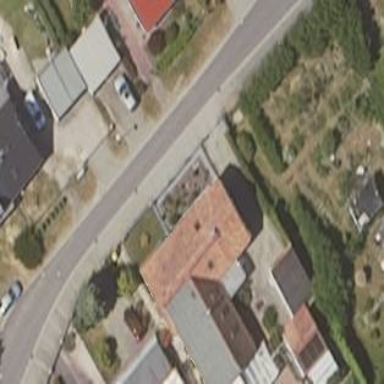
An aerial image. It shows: Semidetached house.